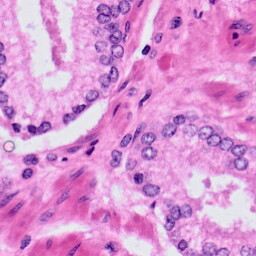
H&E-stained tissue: Prostate